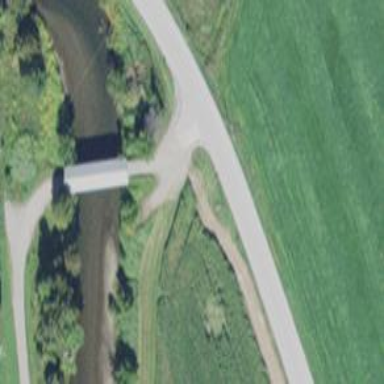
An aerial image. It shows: Covered bridge on residential road.